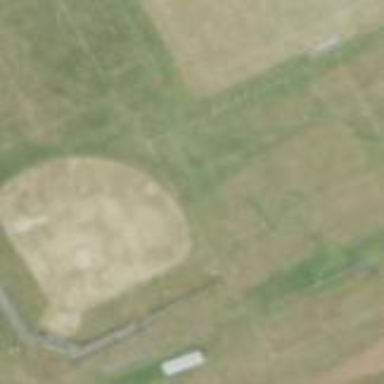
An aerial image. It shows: Softball pitch for leisure and sport activities.